Question: - -

-
At the same time i want to create a task scheduler for the . The xml file contains three java files as follows:
'''
<?xml version="1.0" encoding="UTF-8"?>
<!DOCTYPE suite SYSTEM "http://testng.org/testng-1.0.dtd" >
<suite name="TestAll">
<test name="test1">
<classes>
<class name="test.LoginOneReports" />
</classes>
</test>
<test name="test2">
<classes>
<class name="test.OEPR_DefaultTab" />
</classes>
</test>
<test name="test3">
<classes>
<class name="test.OEPR_InternalvsExternalTab" />
</classes>
</test>
</suite>
'''
I have created a as follows:
'''
@echo off
set ProjectPath=C:\Documents and Settingsmth\workspace\OneReports\srcecho %ProjectPath%
set PATH=%ProjectPath%bin;%ProjectPath%lib*
set path=%PATH%%SystemRoot%\system32;%SystemRoot%;%SystemRoot%\System32\Wbem;C:\Program Files (x86)\Java\jdk1.7.0_51in;
echo %PATH%
pause
echo java org.testng.TestNG %ProjectPath%Test.xml
'''
-
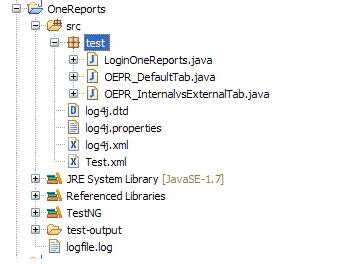
Answer: From command line run the below commands one by one
'''
cd C:\Documents and Settingsmth\workspace\OneReports\src est
javac LoginOneReports.java
java -cp . LoginOneReports
'''
You should study the docs on how to run the java program from command line
<URL>
<URL>